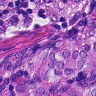
Metastatic tissue present: yes